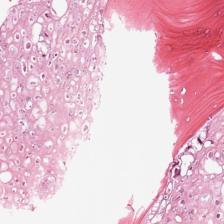
Label: Viable